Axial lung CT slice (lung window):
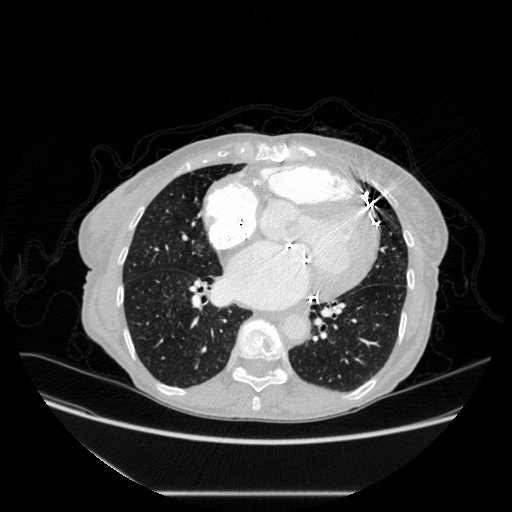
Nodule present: no